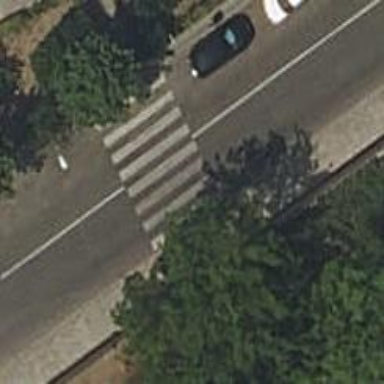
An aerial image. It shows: Uncontrolled zebra crossing on the road.